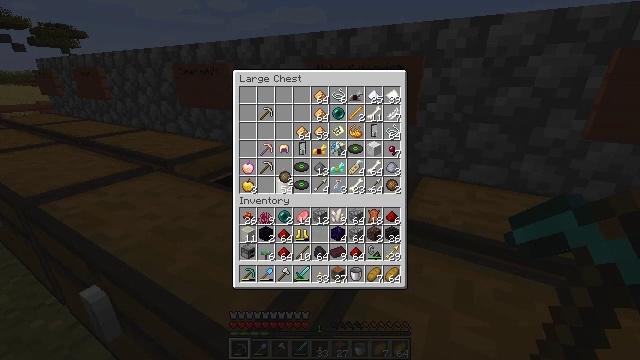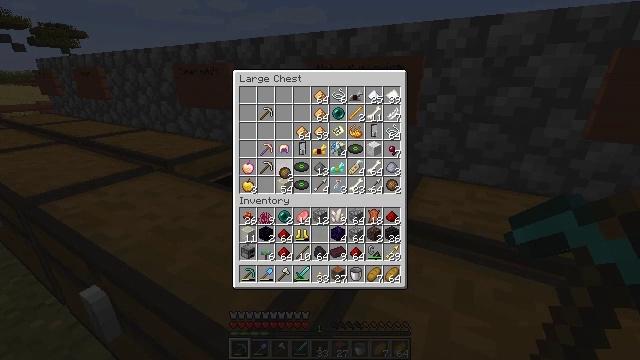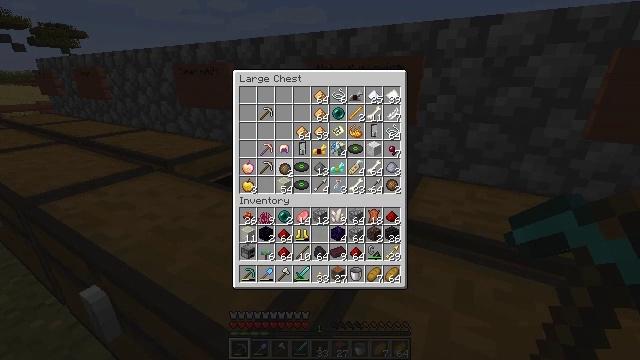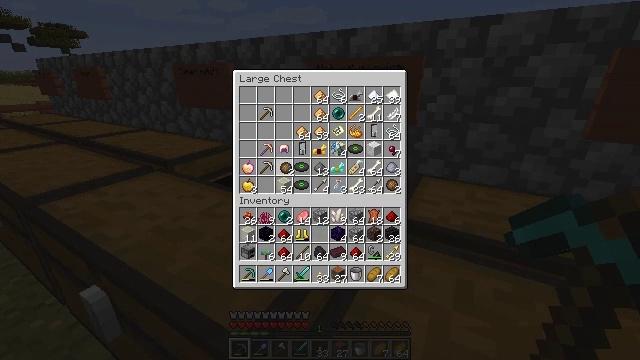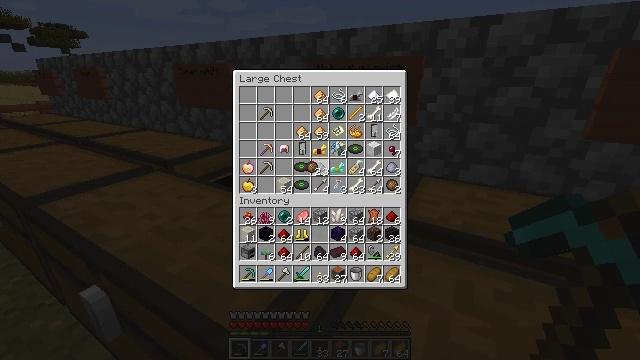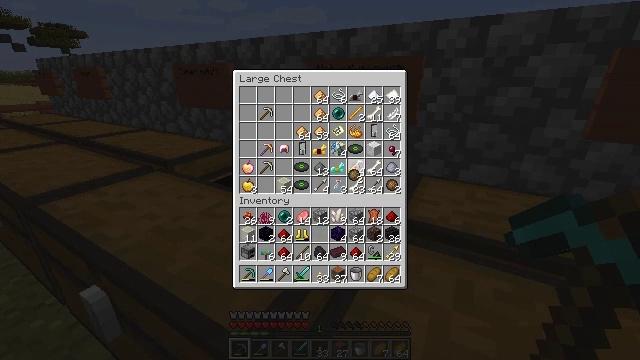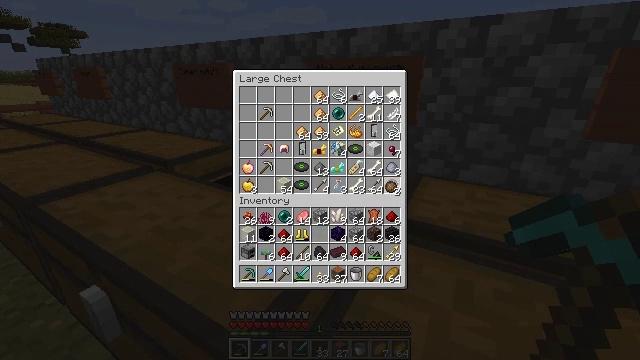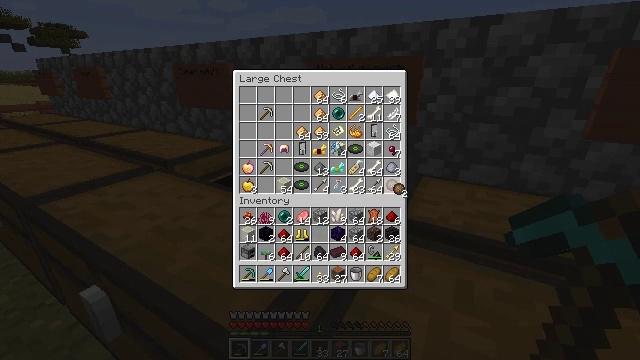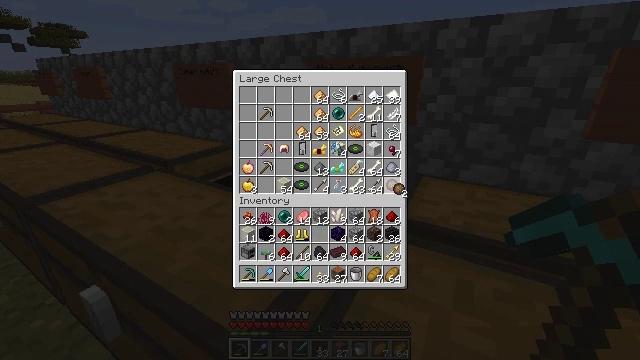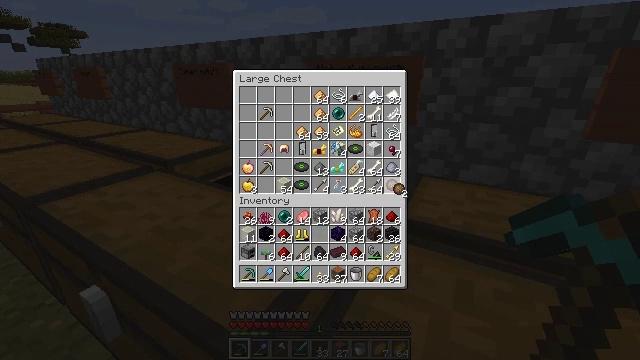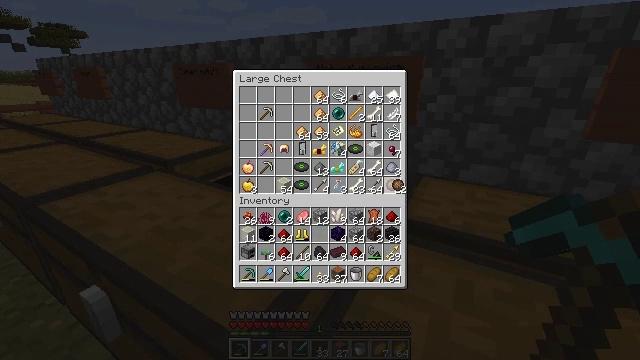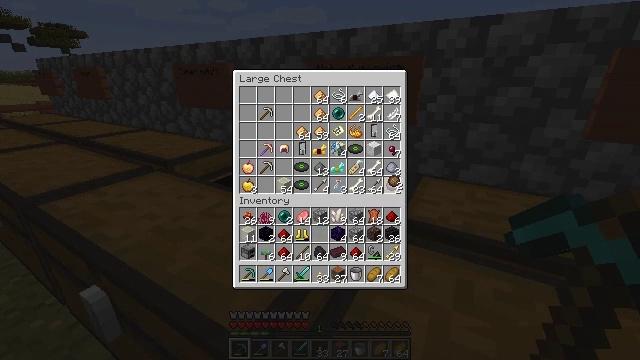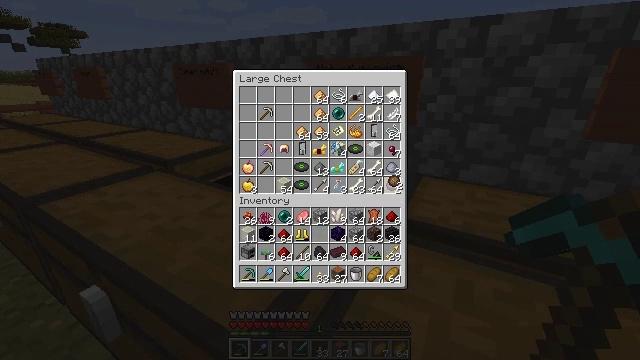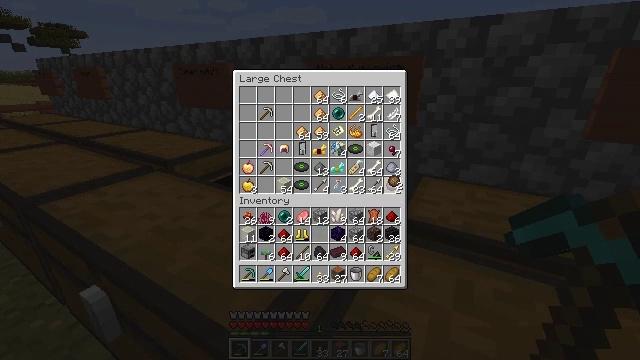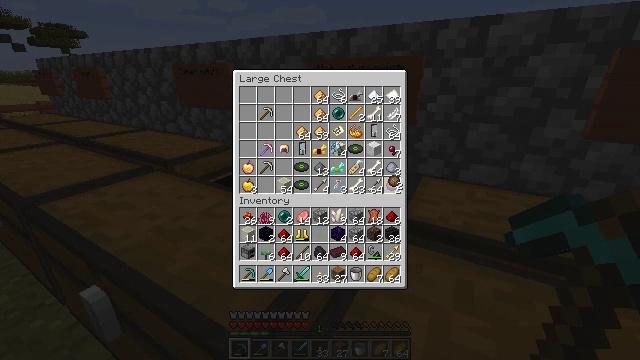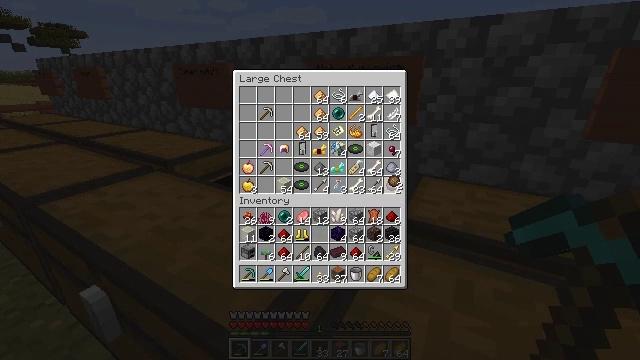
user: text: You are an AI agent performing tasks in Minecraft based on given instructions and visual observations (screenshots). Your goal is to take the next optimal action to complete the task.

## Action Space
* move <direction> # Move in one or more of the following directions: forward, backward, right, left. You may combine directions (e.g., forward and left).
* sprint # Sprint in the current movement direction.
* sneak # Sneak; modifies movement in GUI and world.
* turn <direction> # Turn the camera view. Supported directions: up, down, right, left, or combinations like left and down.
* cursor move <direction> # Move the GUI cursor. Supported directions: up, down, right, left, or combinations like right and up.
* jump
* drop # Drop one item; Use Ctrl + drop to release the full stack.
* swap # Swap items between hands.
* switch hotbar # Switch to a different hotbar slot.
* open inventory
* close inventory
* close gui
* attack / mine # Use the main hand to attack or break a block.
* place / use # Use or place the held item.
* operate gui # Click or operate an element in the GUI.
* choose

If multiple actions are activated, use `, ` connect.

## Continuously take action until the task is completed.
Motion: motion action
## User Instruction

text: Drop a furnace.
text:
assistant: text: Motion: no_op
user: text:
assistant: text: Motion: no_op
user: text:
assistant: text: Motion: no_op
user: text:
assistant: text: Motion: cursor move right
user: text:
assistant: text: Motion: cursor move right and down
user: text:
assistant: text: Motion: cursor move right and down
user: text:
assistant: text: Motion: cursor move right
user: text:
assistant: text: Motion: no_op
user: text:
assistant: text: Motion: no_op
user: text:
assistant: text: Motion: no_op
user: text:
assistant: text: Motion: no_op
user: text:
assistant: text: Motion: no_op
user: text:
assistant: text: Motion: no_op
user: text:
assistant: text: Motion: operate gui
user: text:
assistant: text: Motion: operate gui
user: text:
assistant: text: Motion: operate gui
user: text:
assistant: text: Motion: no_op
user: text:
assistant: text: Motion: no_op
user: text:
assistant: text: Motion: no_op
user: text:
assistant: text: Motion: cursor move down
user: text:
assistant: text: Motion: cursor move down
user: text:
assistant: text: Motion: cursor move down
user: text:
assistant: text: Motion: cursor move down
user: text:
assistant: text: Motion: no_op
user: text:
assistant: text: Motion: no_op
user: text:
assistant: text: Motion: no_op
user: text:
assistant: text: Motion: operate gui
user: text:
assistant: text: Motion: operate gui
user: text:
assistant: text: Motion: operate gui
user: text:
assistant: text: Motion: cursor move left and up